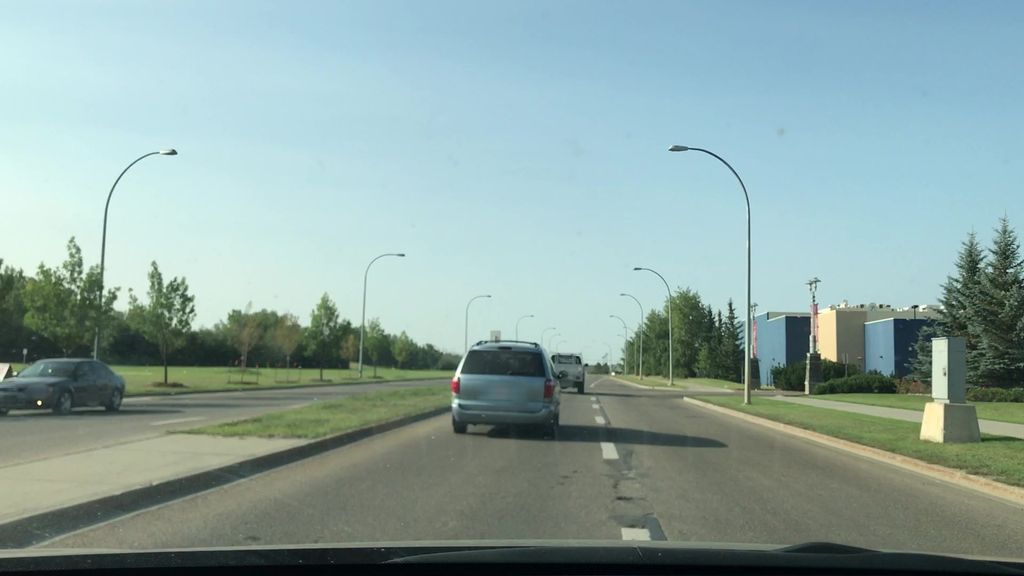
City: edmonton